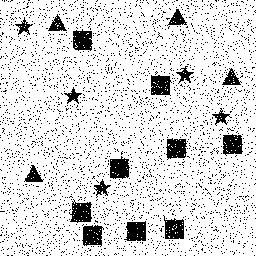
Squares: 9
Triangles: 4
Stars: 5
Total shapes: 18